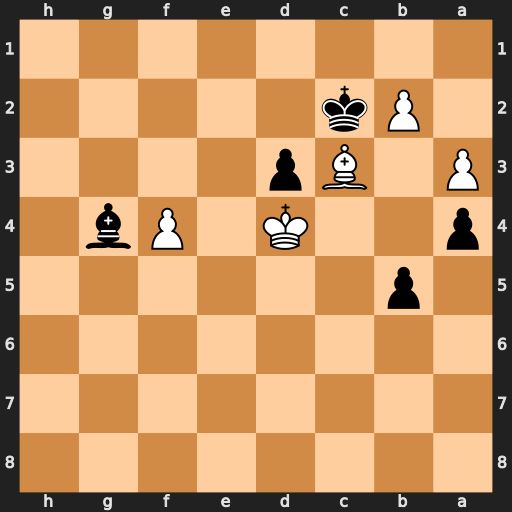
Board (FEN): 8/8/8/1p6/p2K1Pb1/P1Bp4/1Pk5/8
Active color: b
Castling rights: -
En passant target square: -
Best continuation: d2 Bxd2 Kxd2